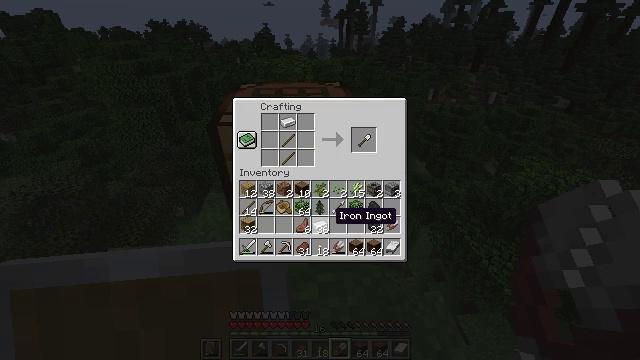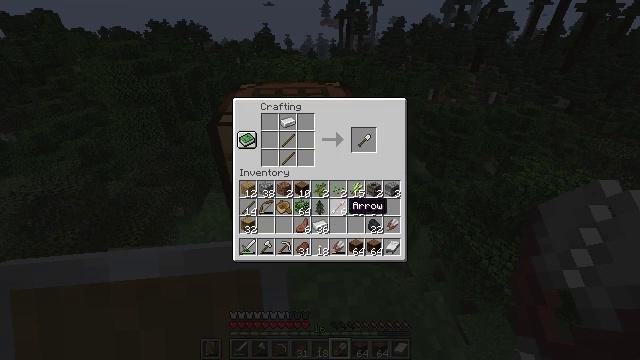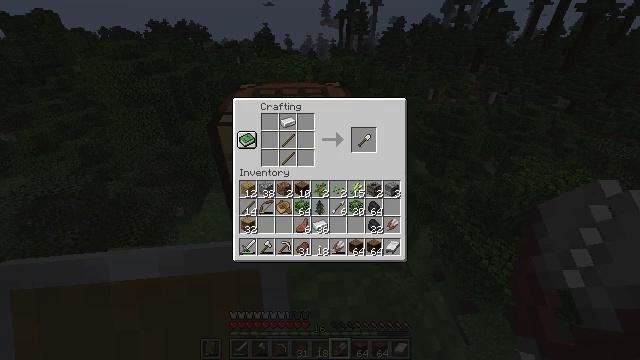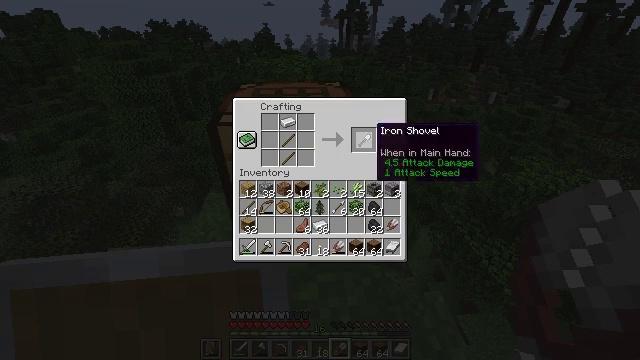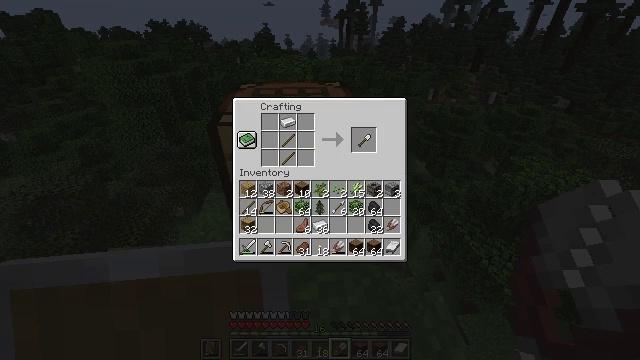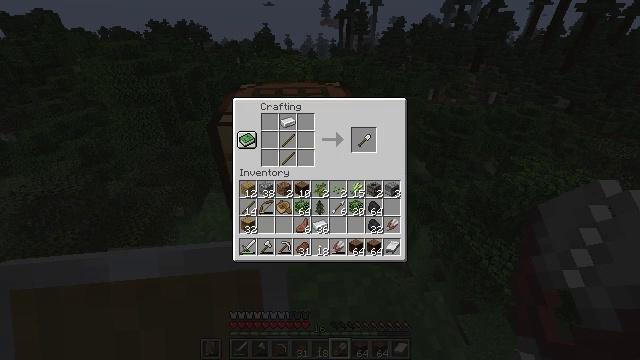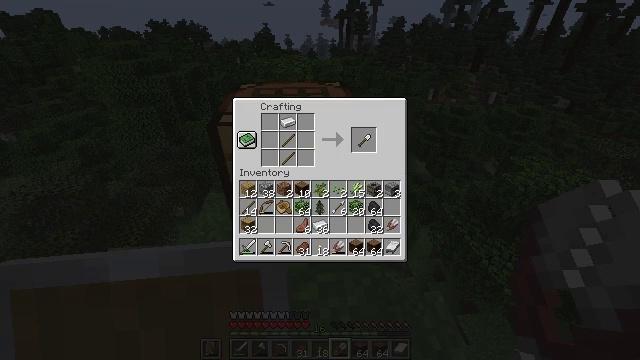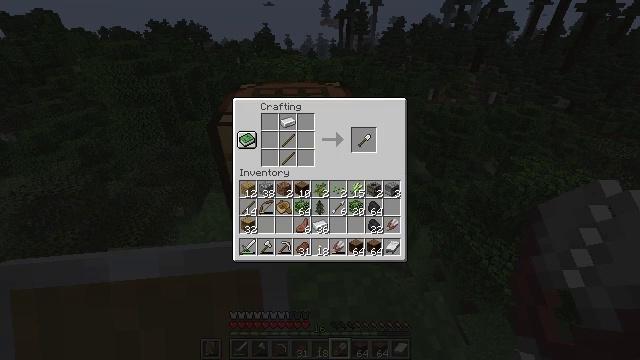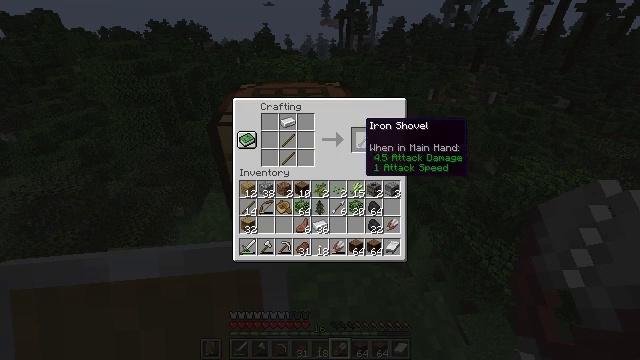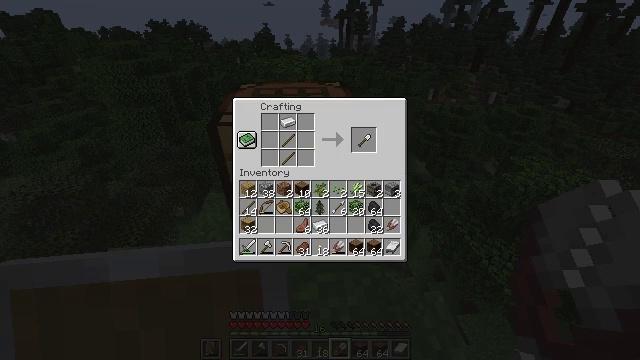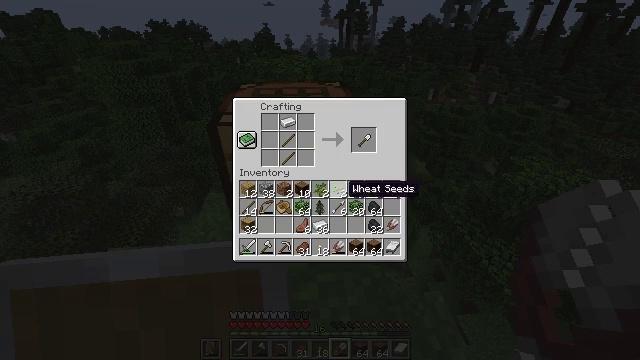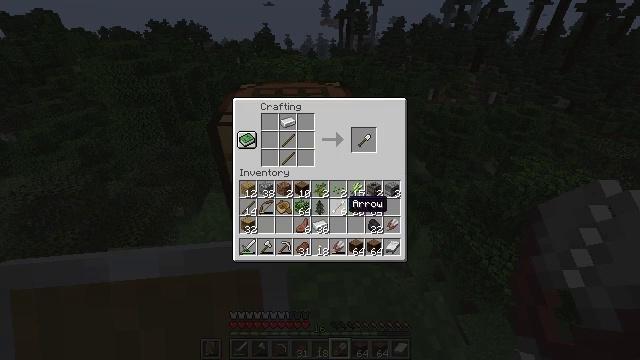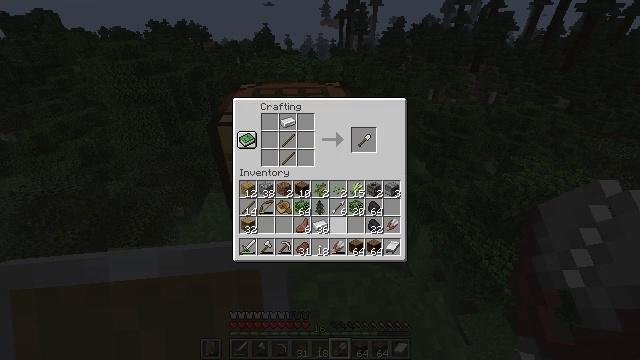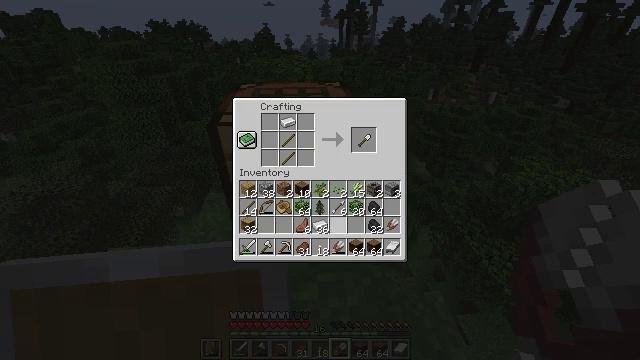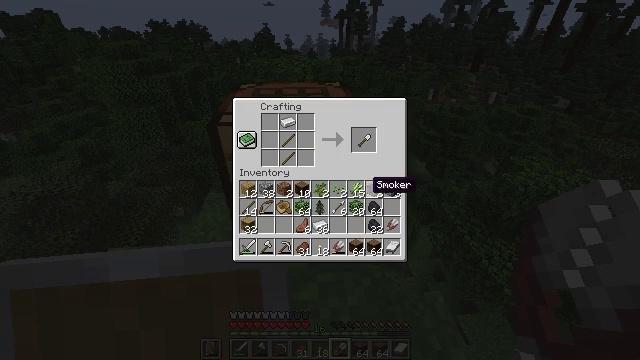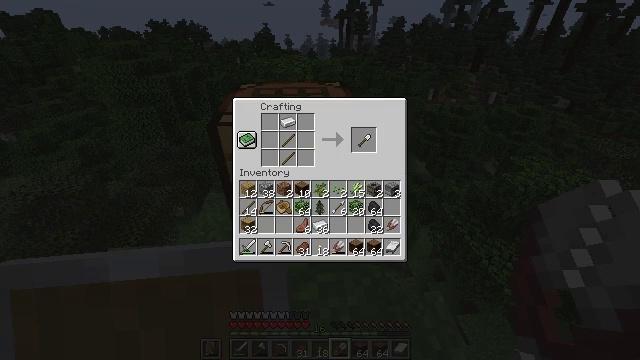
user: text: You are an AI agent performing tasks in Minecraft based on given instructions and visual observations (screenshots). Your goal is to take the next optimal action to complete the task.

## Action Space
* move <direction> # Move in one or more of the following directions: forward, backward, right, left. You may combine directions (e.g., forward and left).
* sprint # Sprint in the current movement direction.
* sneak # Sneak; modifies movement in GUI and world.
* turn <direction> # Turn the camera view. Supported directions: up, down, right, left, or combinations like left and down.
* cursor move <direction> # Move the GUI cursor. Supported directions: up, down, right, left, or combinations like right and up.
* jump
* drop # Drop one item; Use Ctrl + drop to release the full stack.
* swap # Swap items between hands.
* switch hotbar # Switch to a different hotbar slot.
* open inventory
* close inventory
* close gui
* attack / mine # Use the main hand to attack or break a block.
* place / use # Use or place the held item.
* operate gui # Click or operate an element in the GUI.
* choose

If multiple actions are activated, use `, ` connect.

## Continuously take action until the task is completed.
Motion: motion action
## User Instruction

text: Combine sticks and iron to craft an iron shovel.
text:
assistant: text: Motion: cursor move right and up
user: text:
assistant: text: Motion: sneak, cursor move right and up
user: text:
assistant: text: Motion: sneak, cursor move right and up
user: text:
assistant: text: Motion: sneak, cursor move up
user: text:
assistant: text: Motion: sneak, operate gui
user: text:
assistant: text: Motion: sneak, operate gui
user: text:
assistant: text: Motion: sneak
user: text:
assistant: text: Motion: sneak
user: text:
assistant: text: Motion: sneak, cursor move left and down
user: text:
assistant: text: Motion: sneak, cursor move down
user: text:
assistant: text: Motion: cursor move down
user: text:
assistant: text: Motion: cursor move down
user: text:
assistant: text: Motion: no_op
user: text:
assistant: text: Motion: cursor move right and up
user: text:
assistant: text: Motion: cursor move right and up
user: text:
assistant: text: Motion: cursor move up
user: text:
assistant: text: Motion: no_op
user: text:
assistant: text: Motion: operate gui
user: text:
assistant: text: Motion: operate gui
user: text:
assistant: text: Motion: operate gui
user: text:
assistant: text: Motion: cursor move left and down
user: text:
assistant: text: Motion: cursor move left and down
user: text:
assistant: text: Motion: no_op